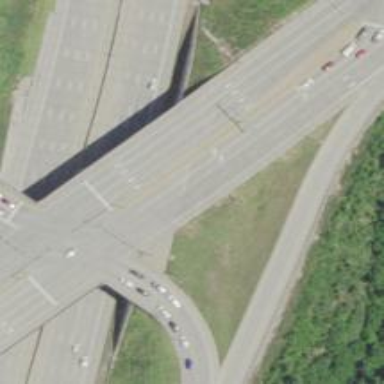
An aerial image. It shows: Trunk highway.